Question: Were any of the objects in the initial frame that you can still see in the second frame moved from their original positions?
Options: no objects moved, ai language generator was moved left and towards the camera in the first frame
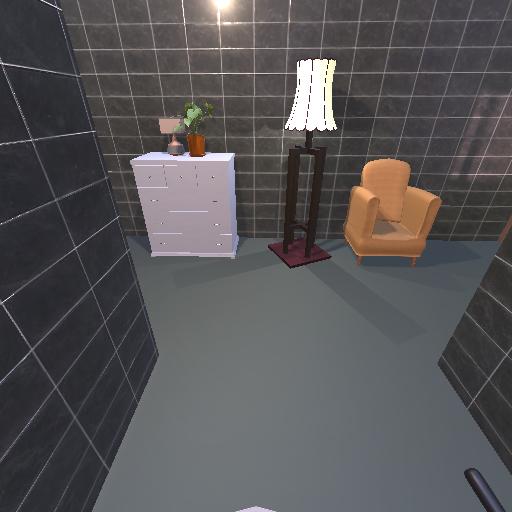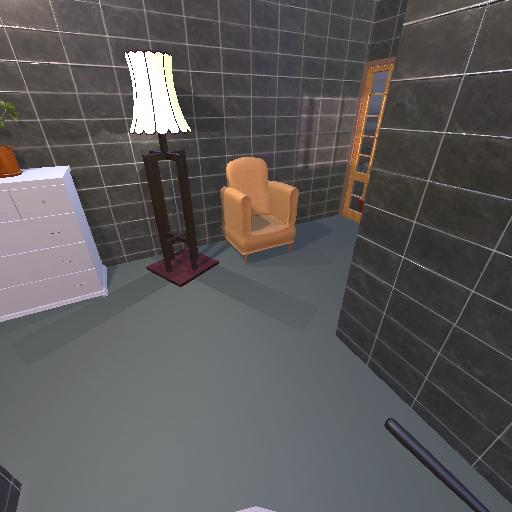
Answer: no objects moved